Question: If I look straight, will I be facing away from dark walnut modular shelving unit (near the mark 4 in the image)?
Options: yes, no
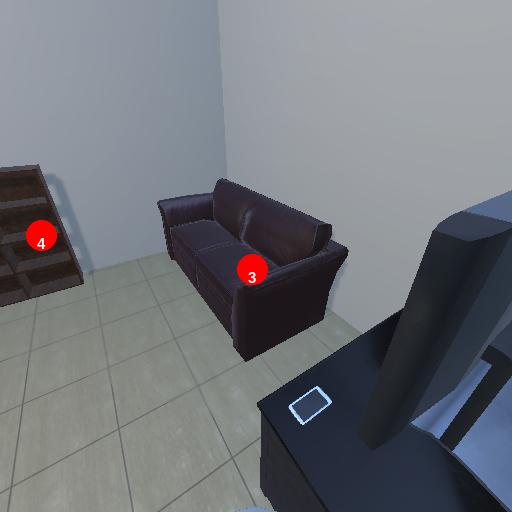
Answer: yes